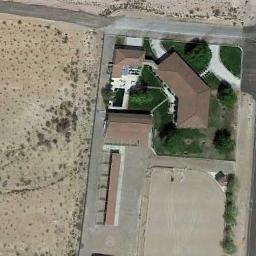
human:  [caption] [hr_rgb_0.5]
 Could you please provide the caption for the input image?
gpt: Several buildings are in sparse residential .

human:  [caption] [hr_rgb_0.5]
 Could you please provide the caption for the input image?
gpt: The sparse residential is on the bare land next to a road .

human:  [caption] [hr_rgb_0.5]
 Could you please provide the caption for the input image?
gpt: There are circular swimming pools beside this house .

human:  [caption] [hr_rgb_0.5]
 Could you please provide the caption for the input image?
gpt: In the sparse residential area there are several orange houses of various sizes and several green trees, Surrounded by open spaces and a road .

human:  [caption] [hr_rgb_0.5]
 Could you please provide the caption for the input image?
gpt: A sparse residential area with several brown buildings .